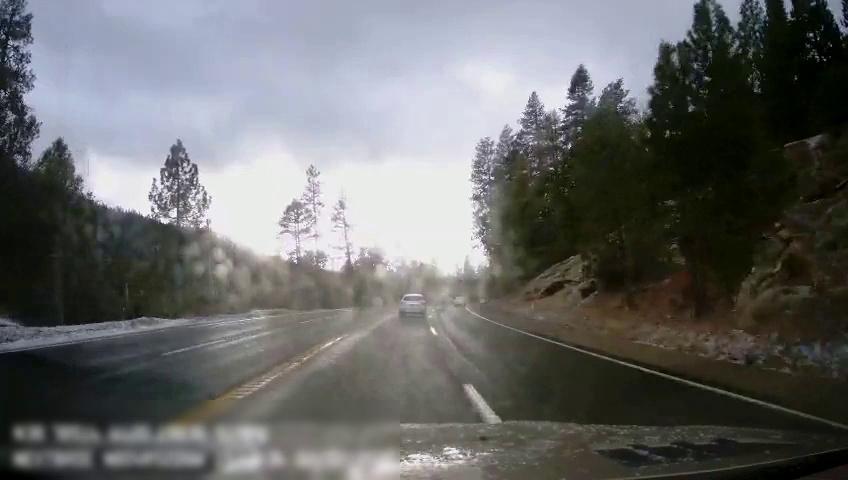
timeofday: Day
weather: Cloudy
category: Drivable Space
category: Vehicles | Car
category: Vehicles | Car
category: Lanes | Current Lane
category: Lanes | Current Lane
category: Lanes | Opposite Lane
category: Lanes | Opposite Lane
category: Lanes | Current Lane
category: Lanes | Opposite Lane